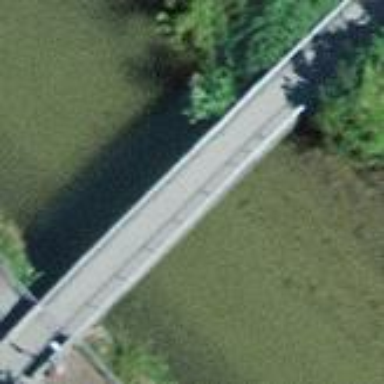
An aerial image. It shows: There is man-made bridge in the image.